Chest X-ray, PA view. Patient: 82 years old, sex F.
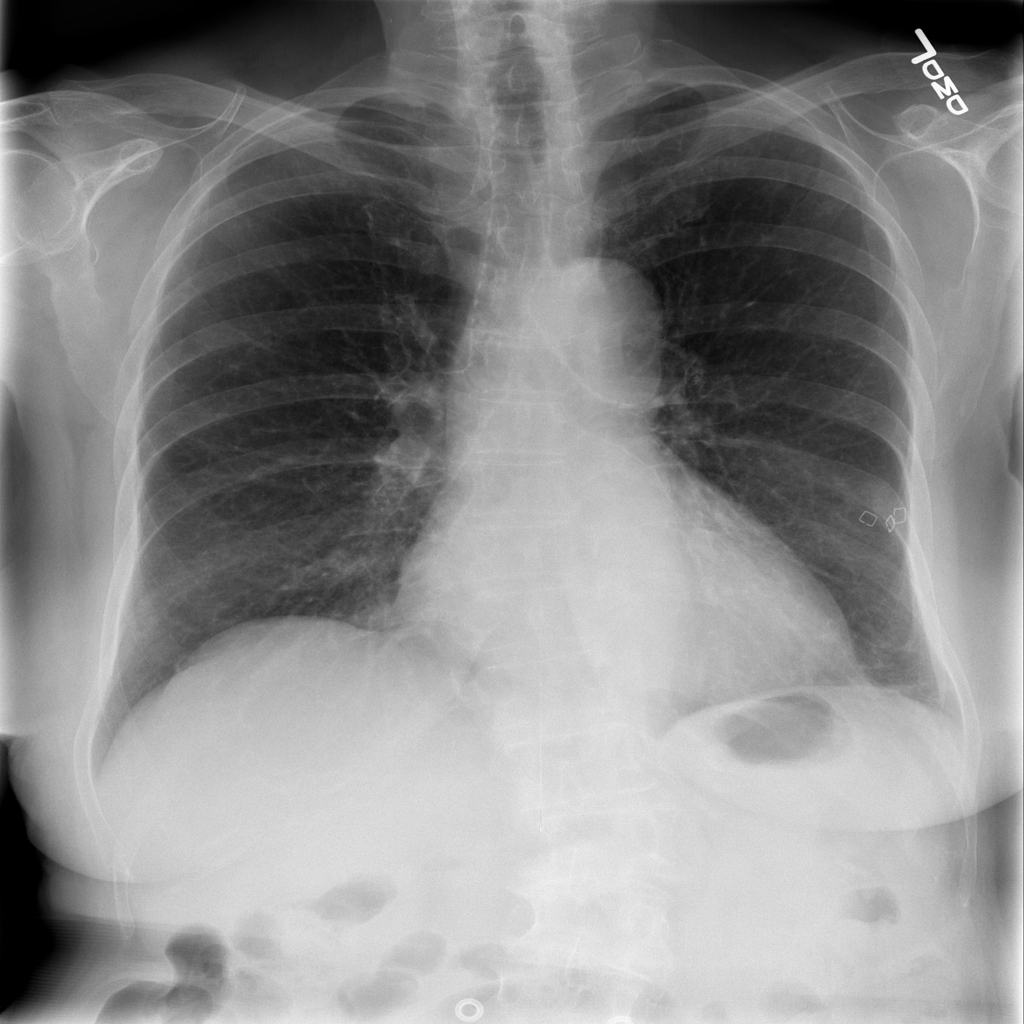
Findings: No Finding